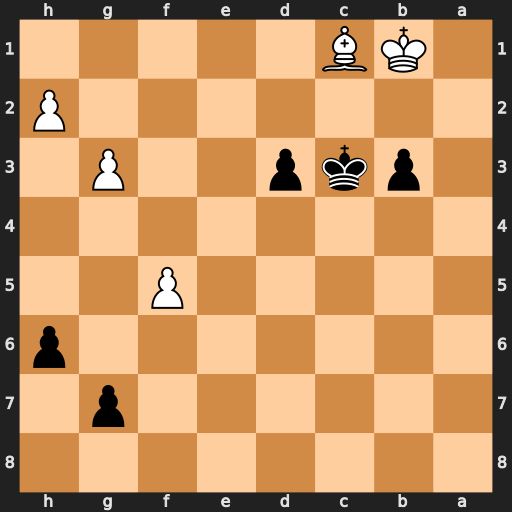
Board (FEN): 8/6p1/7p/5P2/8/1pkp2P1/7P/1KB5
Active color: b
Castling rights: -
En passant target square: -
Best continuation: d2 Bxd2+ Kxd2